【题型】填空题　【知识点】立体几何　【难度】medium
陕西历史博物馆收藏的“独孤信多面体煤精组印”是一枚形状独特的印信（如图 1），它的形状可视为一个 26 面体，由 18 个正方形和 8 个正三角形围成（如图 2）．已知该多面体的各条棱长均为 1，则其体积为\underline{\quad\quad\quad\quad}．

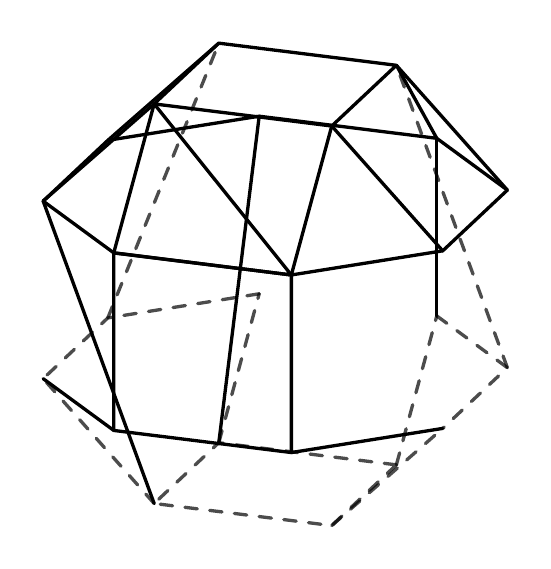
【解答】
【答案】$4 + \dfrac{10}{3}\sqrt{2}$

【解析】

如图，该多面体可以看做由一个棱长为 $\sqrt{2}+1$ 的正方体截去 8 个如$\textcircled{1}$三棱柱和 8 个如$\textcircled{2}$四棱锥和 12 个如$\textcircled{3}$三棱柱构成，

$\textcircled{1}$为底面为以两直角边为 $\dfrac{\sqrt{2}}{2}$ 的等腰直角三角形，高为 $\dfrac{\sqrt{2}}{2}$ 的直三棱柱，其体积为：
$V_1 = \dfrac{1}{2} \times \dfrac{\sqrt{2}}{2} \times \dfrac{\sqrt{2}}{2} \times \dfrac{\sqrt{2}}{2} = \dfrac{\sqrt{2}}{8}$

$\textcircled{2}$为底面为以棱长为 $\dfrac{\sqrt{2}}{2}$ 和 1 的矩形，高为 $\dfrac{1}{2}$ 的四棱锥其体积为：
$V_2 = \dfrac{1}{3} \times \dfrac{\sqrt{2}}{2} \times 1 \times \dfrac{1}{2} = \dfrac{\sqrt{2}}{12}$

$\textcircled{3}$为底面为以两直角边为 $\dfrac{\sqrt{2}}{2}$ 的等腰直角三角形，高为 1 的直三棱柱，其体积为：
$V_3 = \dfrac{1}{2} \times \dfrac{\sqrt{2}}{2} \times \dfrac{\sqrt{2}}{2} \times 1 = \dfrac{1}{4}$

所求多面体体积为：$(\sqrt{2} + 1)^3 - 8V_1 - 8V_2 - 12V_3 = 4 + \dfrac{10}{3}\sqrt{2}$

故答案为：$4 + \dfrac{10}{3}\sqrt{2}$．
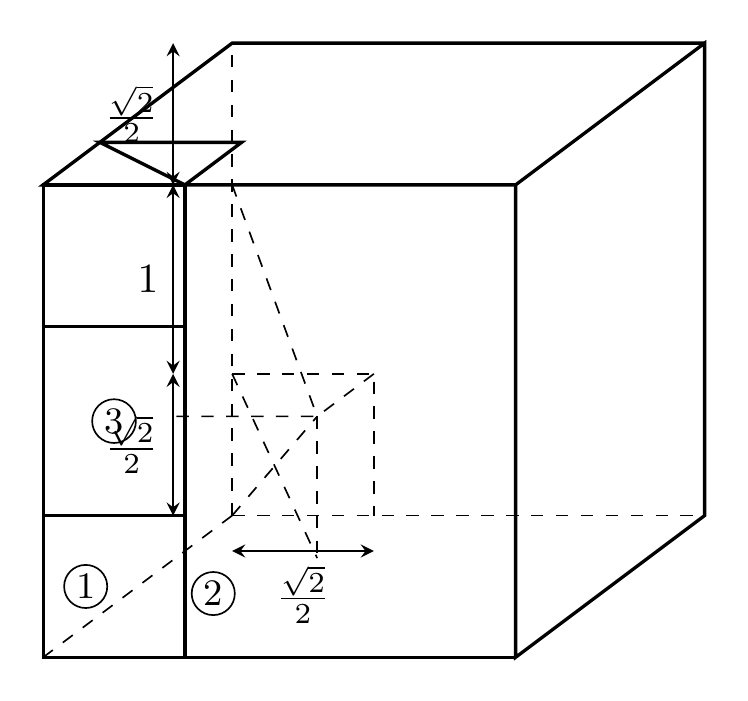
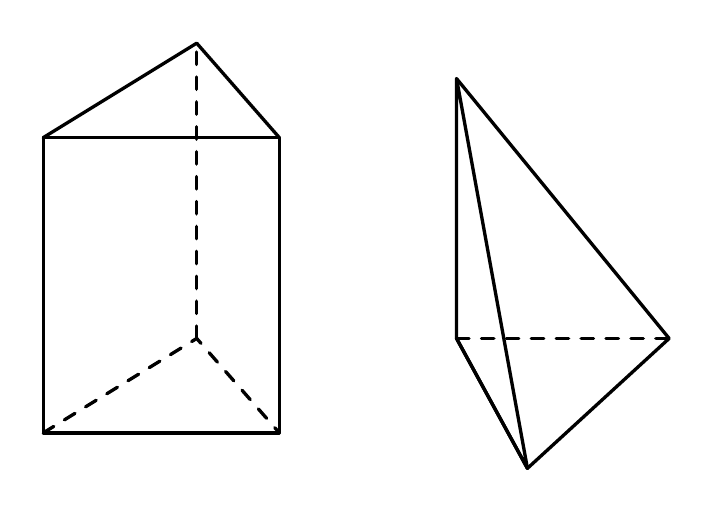